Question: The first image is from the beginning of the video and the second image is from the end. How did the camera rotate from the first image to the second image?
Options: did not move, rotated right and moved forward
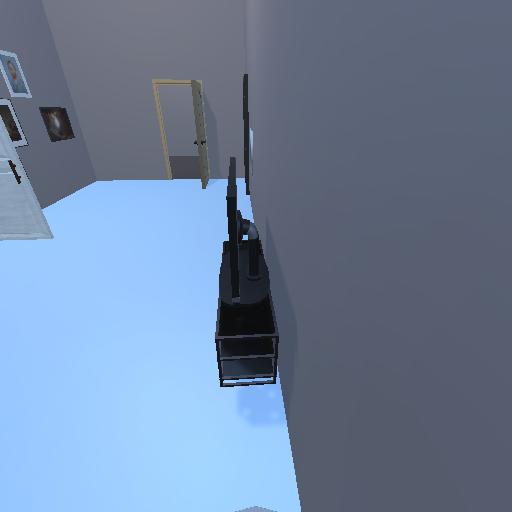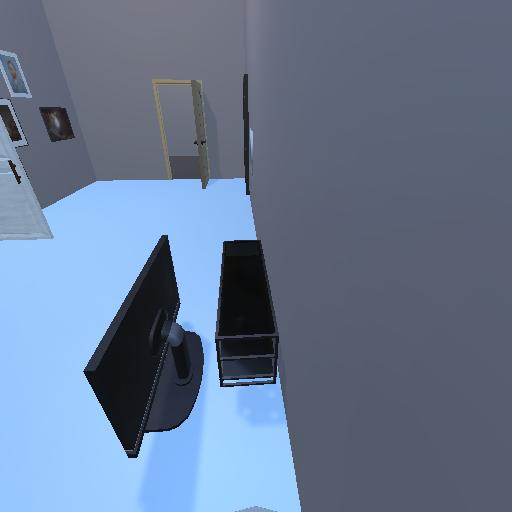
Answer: did not move